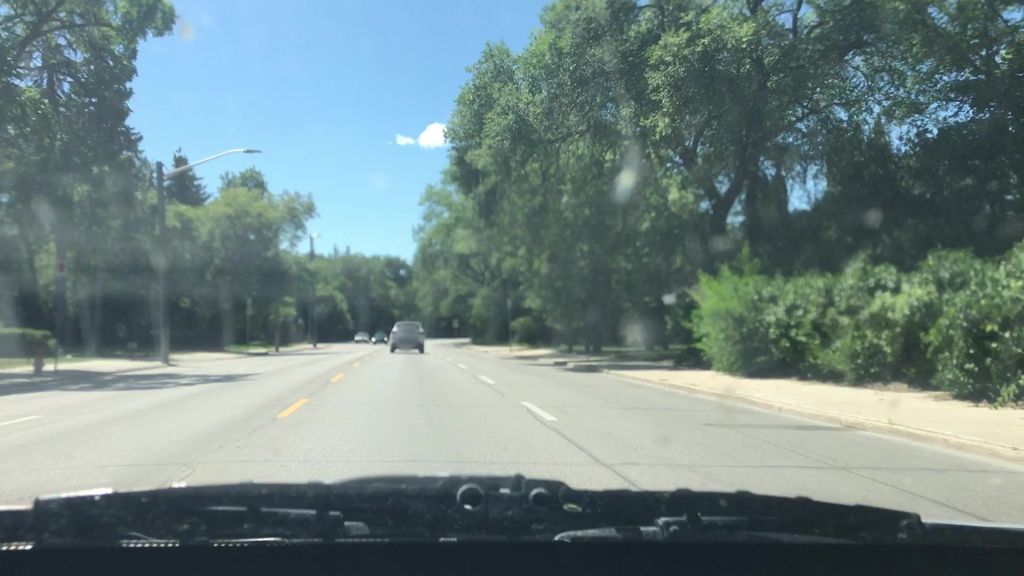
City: winnipeg